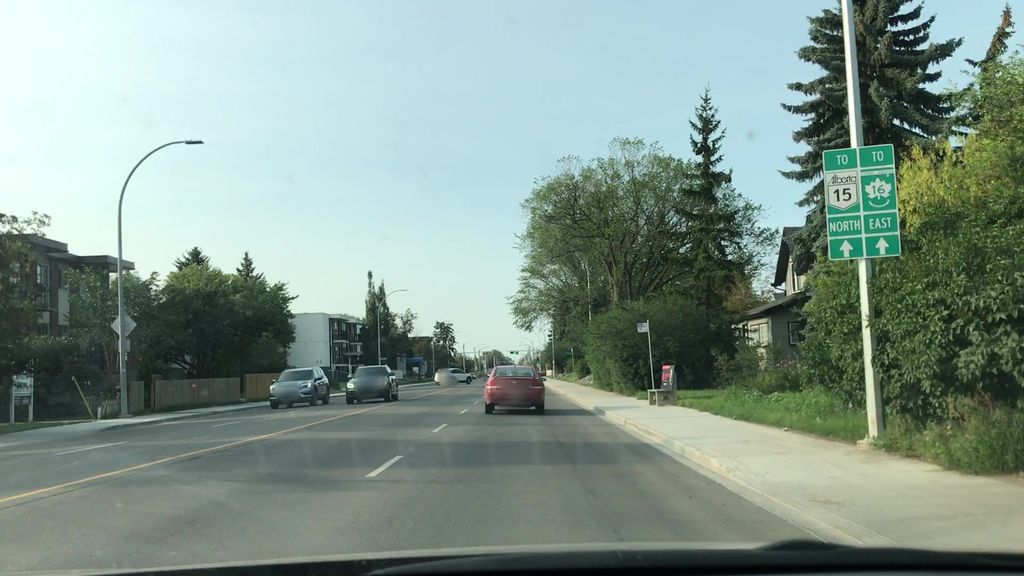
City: edmonton